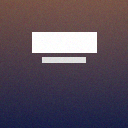
Screen state: on